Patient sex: M
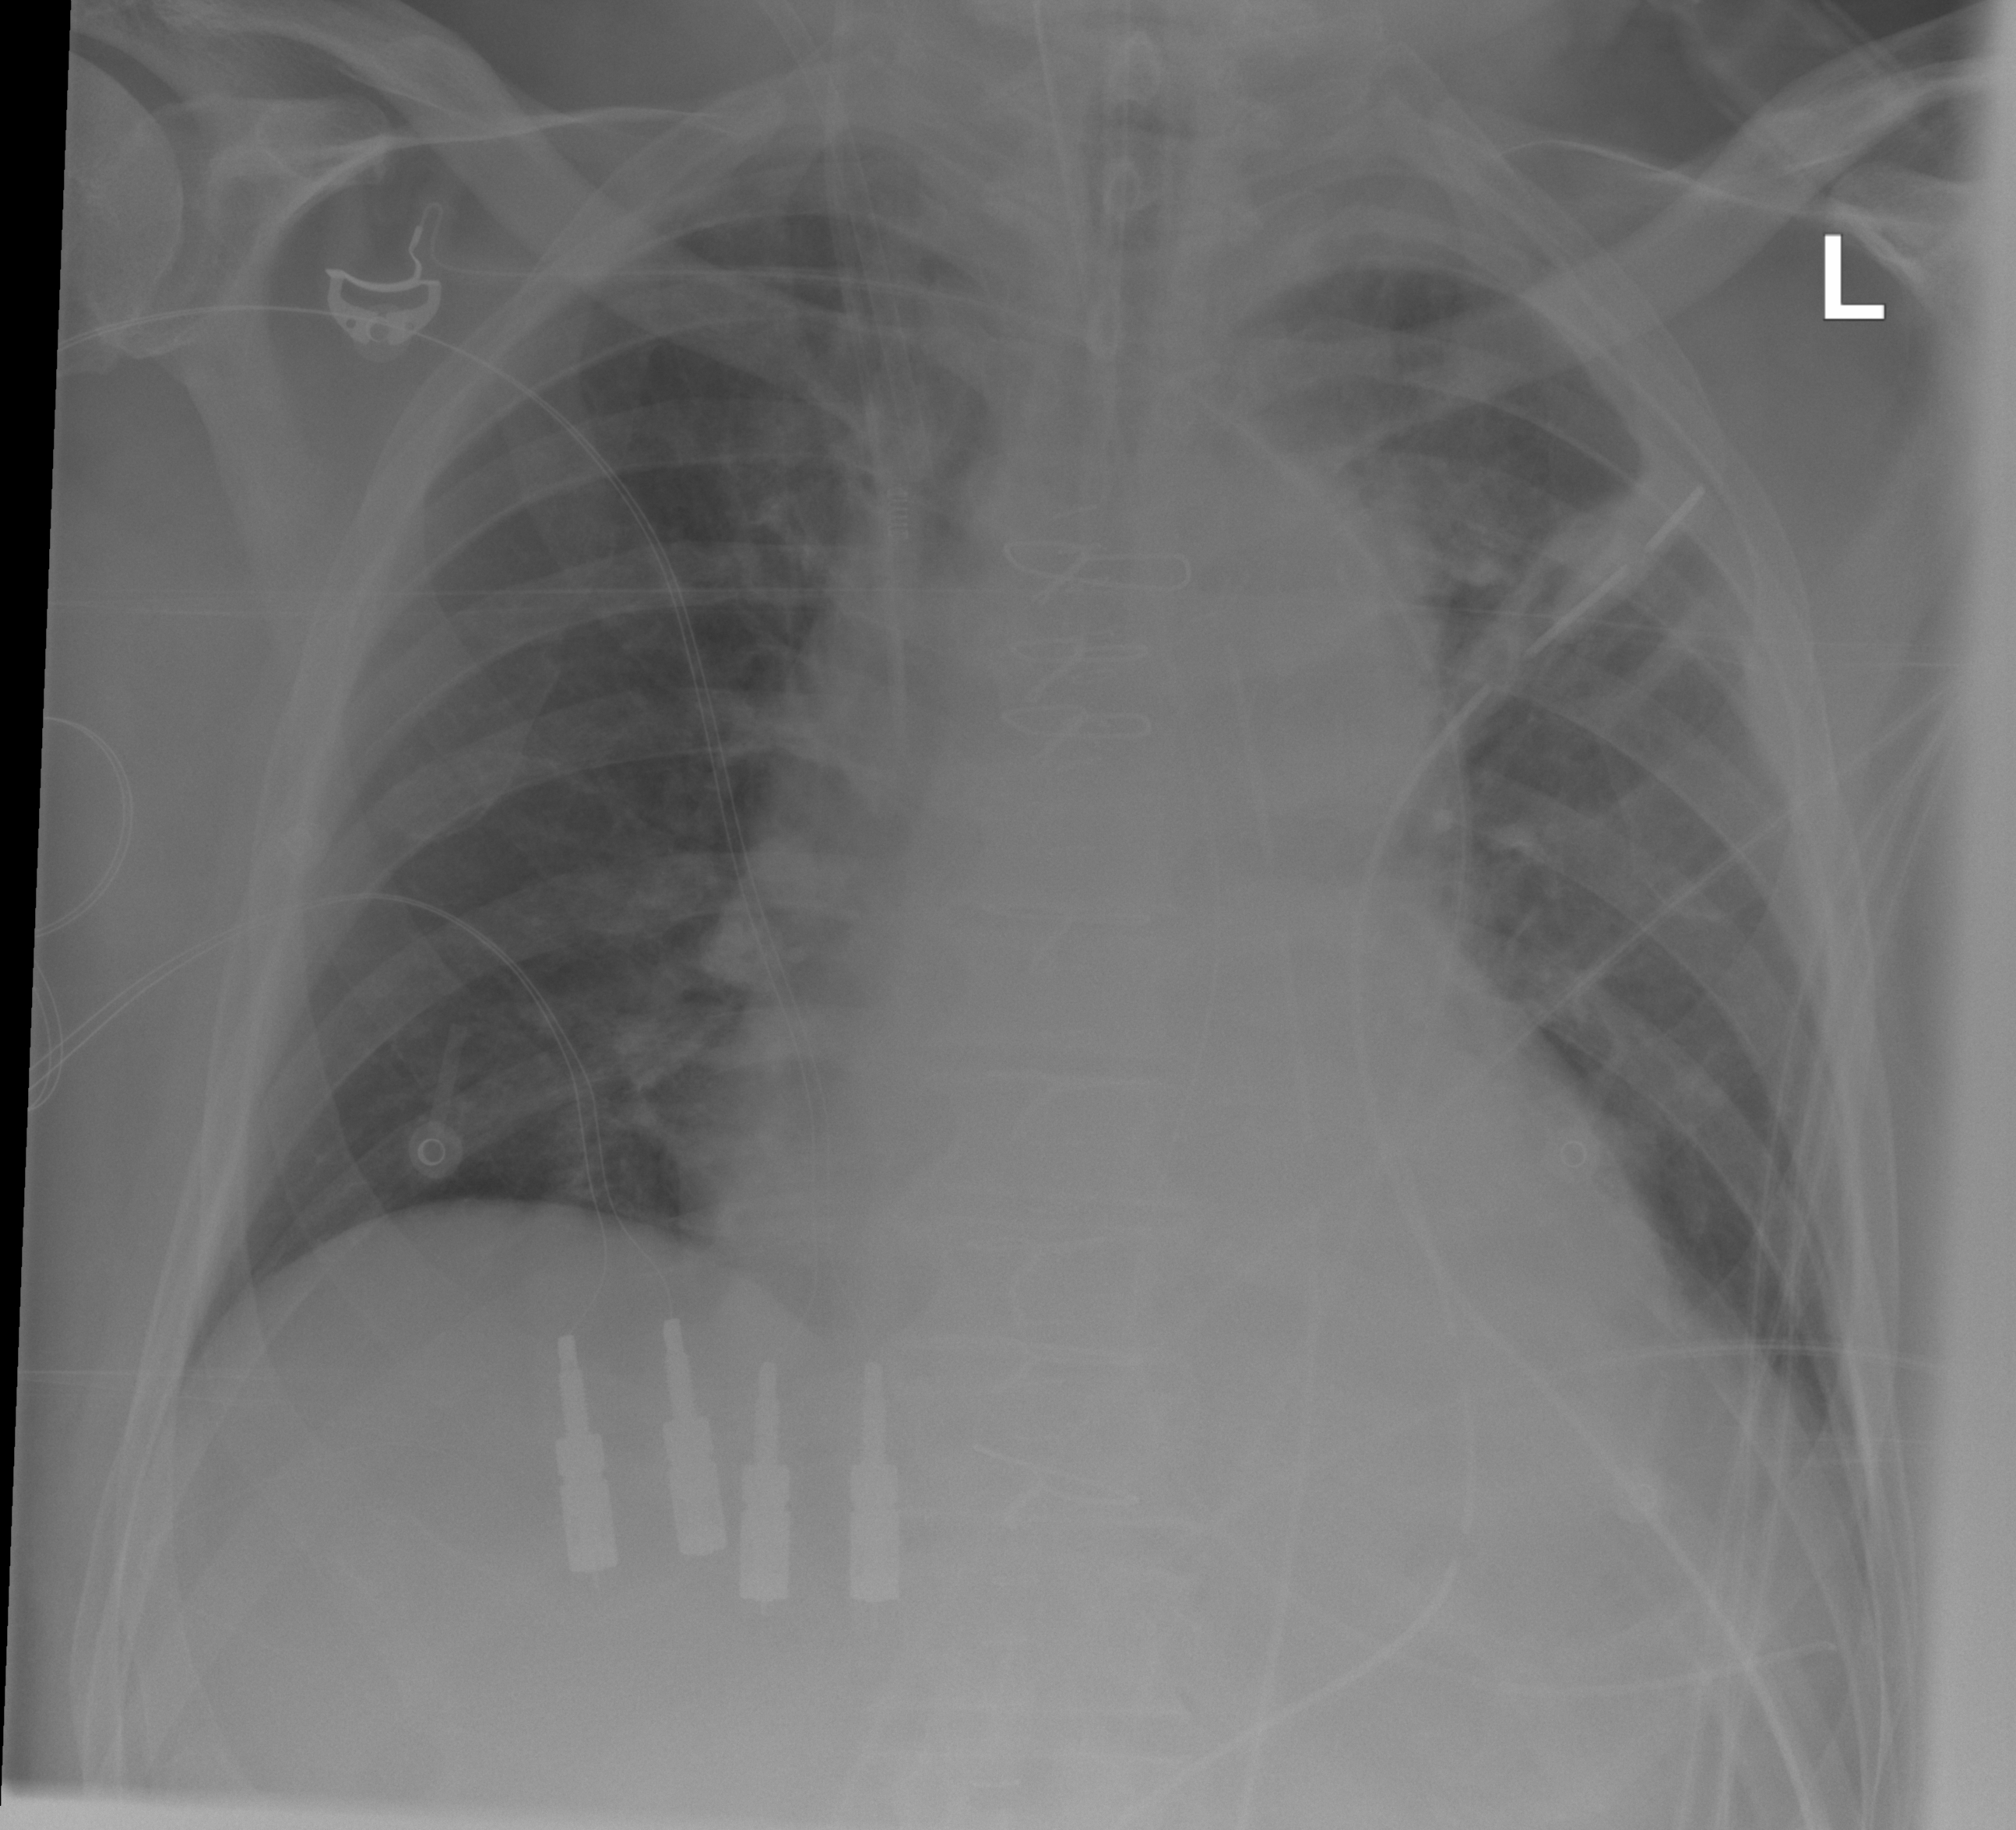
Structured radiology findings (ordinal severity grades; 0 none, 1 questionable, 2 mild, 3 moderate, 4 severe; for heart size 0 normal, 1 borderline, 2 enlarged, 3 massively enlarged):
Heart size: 0
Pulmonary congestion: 0
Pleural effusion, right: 0
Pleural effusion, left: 0
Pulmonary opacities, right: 0
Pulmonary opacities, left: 0
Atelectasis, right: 0
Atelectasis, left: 2